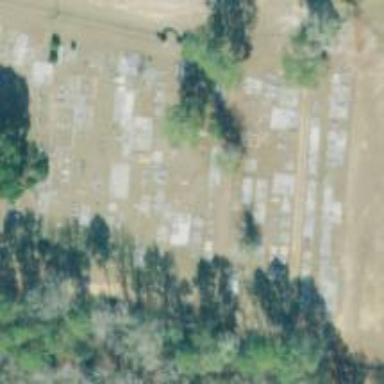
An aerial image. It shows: Cemetery with graves.